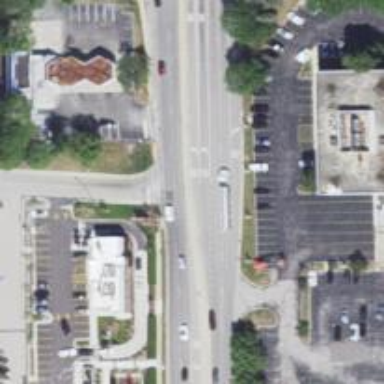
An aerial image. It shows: Stop road.